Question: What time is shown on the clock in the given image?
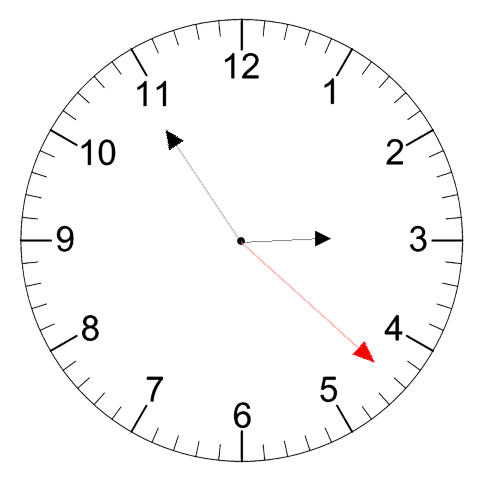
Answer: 02:54:22